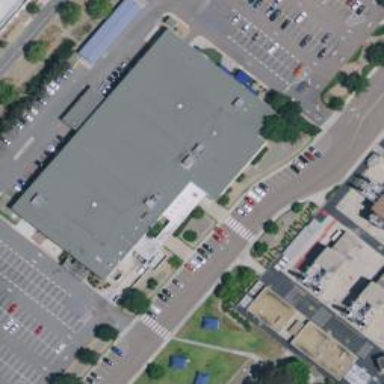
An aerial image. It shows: Leisure land featuring bowling alley.